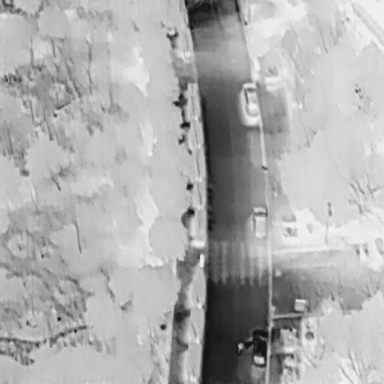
There are four objects shown in the infrared image, including three Cars, and a Person.